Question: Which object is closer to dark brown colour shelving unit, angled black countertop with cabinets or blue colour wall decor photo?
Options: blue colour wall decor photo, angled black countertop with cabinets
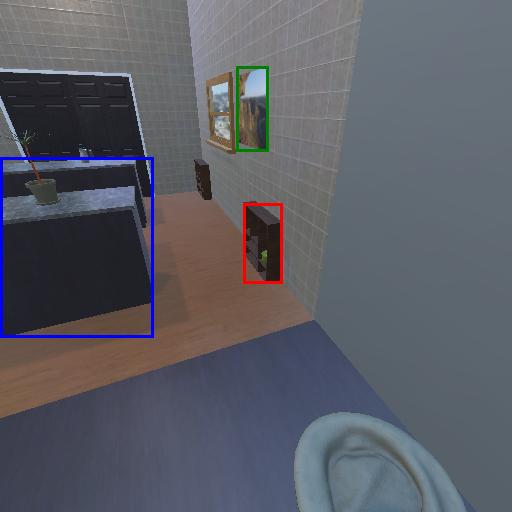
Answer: blue colour wall decor photo